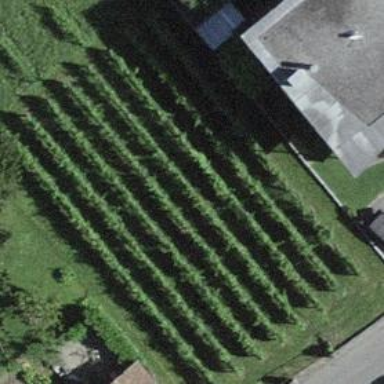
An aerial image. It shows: Vineyard.